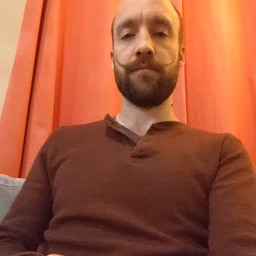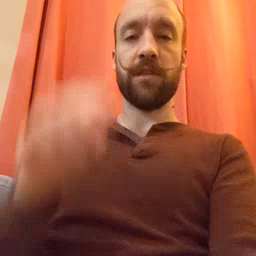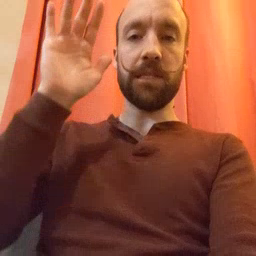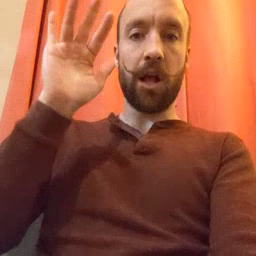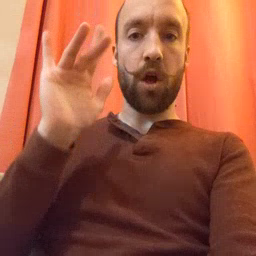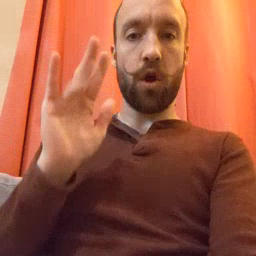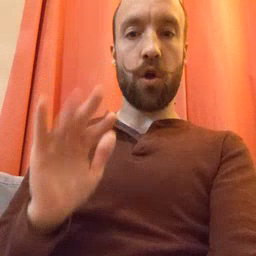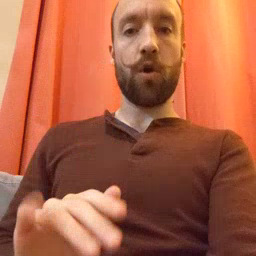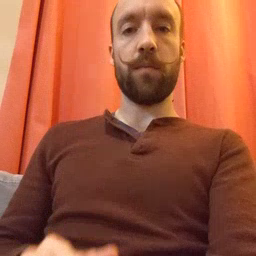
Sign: snow